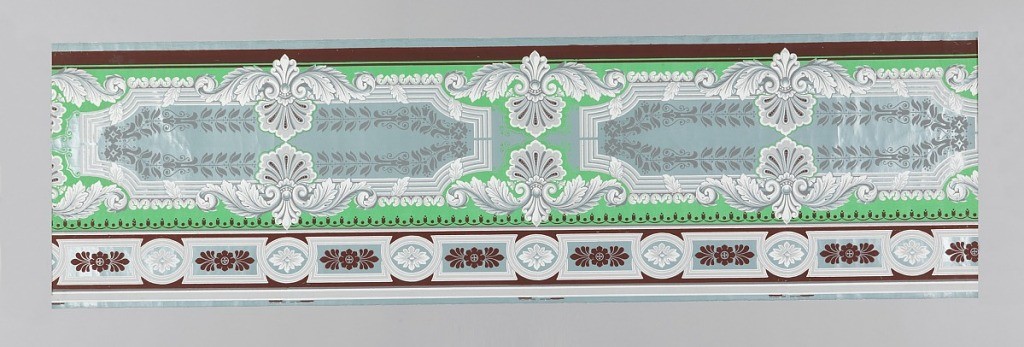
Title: Frieze
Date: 1840–45
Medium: Block-printed on continuous paper, polished ground
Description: A band of alternating oval and rectangular medallions along the upper edge. Below this a long enframed medallion stretching horizontally. Foliate clusters interrupt the latter from above and below at the medallion's center point. The same cluster form alternates horizontally with the large medallion.